Question: I'm trying to animate an image so that it keeps spinning infinitely, because it shall represent a loading process. The image is this one if you cannot imagine what I mean:
The problem is that after the animation has run it always stops for a moment. What can I do about it? Is there any way to make the transition fluent?
<URL> the jsfiddle, where I replaced the image with a div
And the CSS seperately:
'''
.load { /* load is a little div in this case */
height: 20px;
width: 20px;
border: 2px solid black;
animation-name: myAni;
animation-timing: linear;
animation-duration: 2s;
animation-iteration-count: infinite;
animation-delay: 0;
-webkit-animation-name: myAni;
-webkit-animation-timing: linear;
-webkit-animation-duration: 2s;
-webkit-animation-iteration-count: infinite;
-webkit-animation-delay: 0;
}
@keyframes myAni {
from {transform: rotate(0deg);}
to {transform: rotate(360deg);}
}
@-webkit-keyframes myAni {
from {-webkit-transform: rotate(0deg);}
to {-webkit-transform: rotate(360deg);}
}
'''
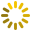
Answer: The problem is that animation-timing should be animation-timing-function, otherwise you get the default ease that causes the slow start and end. It was marked red in your JSFiddle.